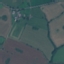
Label: Pasture